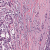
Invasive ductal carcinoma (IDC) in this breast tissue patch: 1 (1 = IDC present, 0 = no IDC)